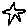
Label: star